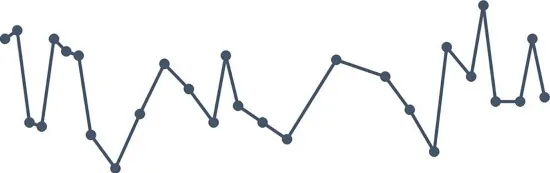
(A) Changes in Hb levels after treatment.
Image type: pathology (masson_trichrome)